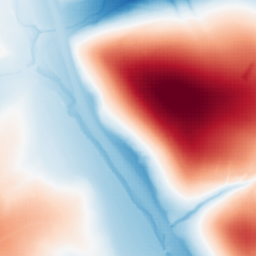
Category: trend_removal
Decomposition family: polynomial_high
Decomposition parameters: degree: 6
Upsampling method: sinc_hamming
Upsampling parameters: scale: 8
kernel_size: 16
Upsampling scale: 8